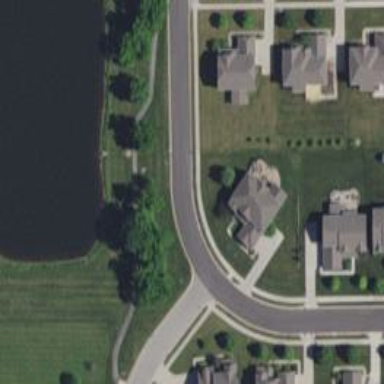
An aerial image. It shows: Residential road with asphalt surface and separate sidewalk.